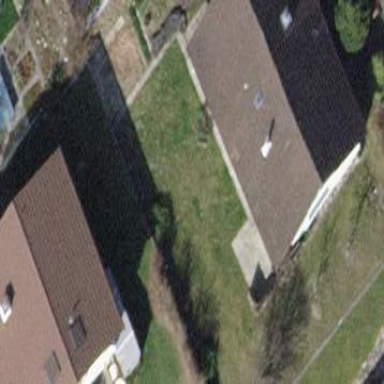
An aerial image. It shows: Detached building with gabled roof.